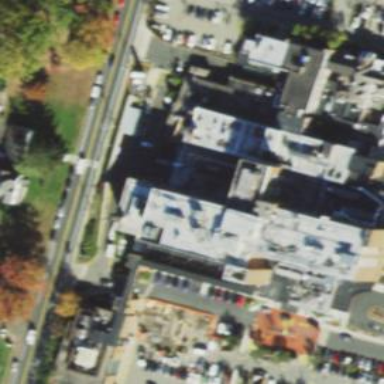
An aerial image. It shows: Hospital providing healthcare services.